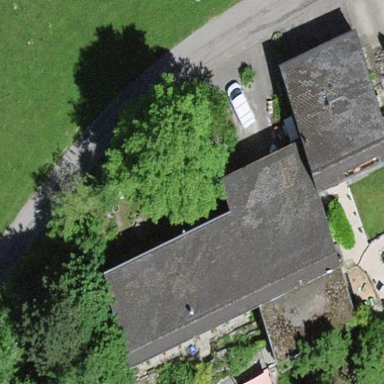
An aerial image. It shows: School building designed for residential use.